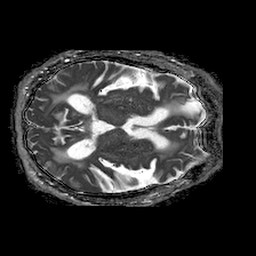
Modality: ADC
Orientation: axial
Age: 74
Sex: female
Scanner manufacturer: philips
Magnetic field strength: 1.5 T
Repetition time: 4.6 s
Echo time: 0.08631 s